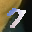
Label: 7